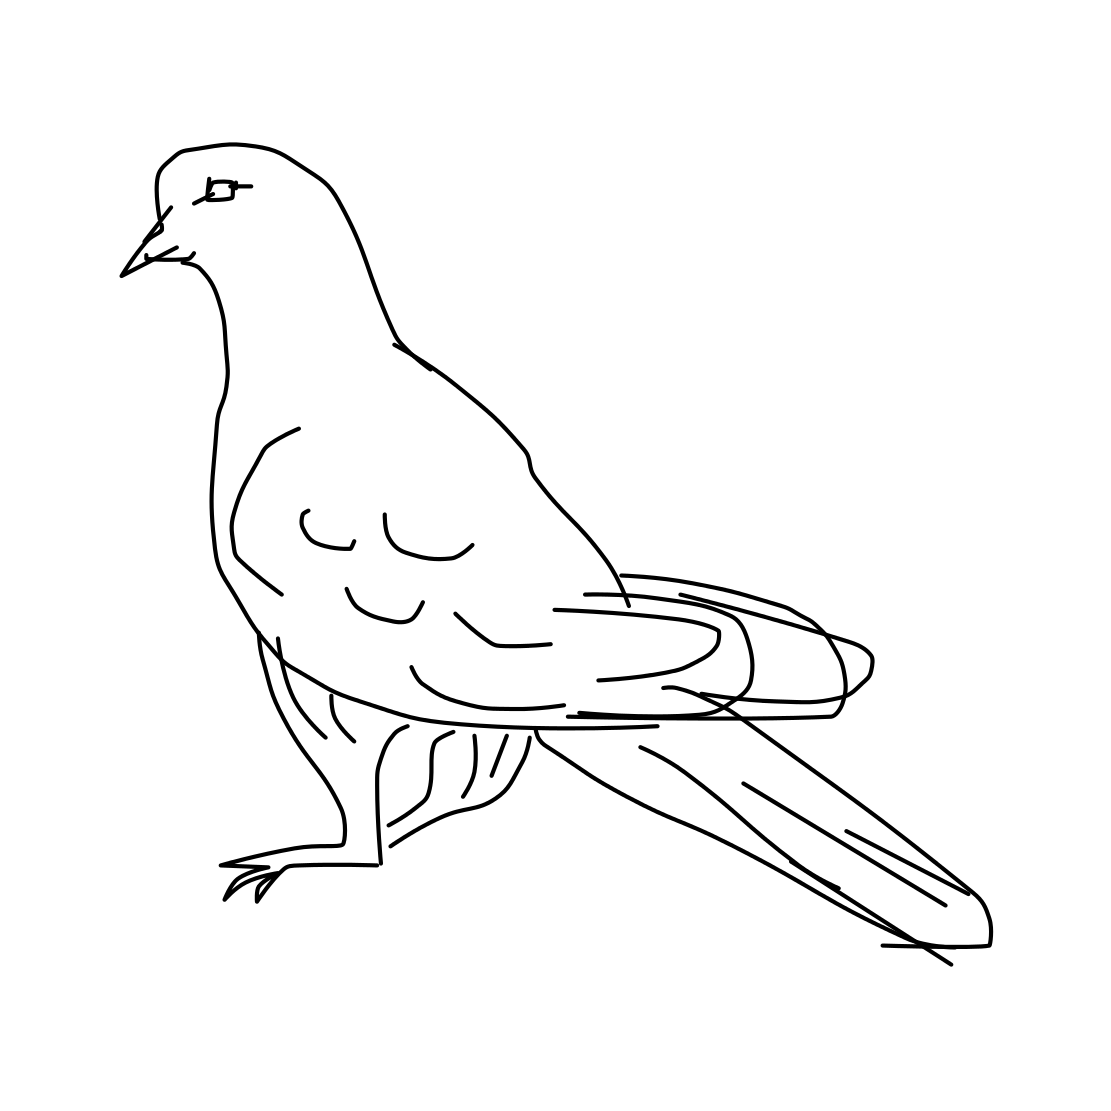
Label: pigeon